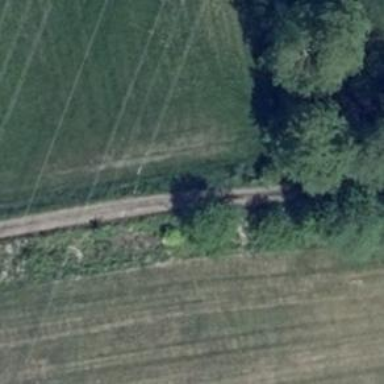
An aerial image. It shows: Track on the ground with grade3 tracktype.